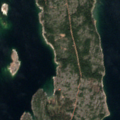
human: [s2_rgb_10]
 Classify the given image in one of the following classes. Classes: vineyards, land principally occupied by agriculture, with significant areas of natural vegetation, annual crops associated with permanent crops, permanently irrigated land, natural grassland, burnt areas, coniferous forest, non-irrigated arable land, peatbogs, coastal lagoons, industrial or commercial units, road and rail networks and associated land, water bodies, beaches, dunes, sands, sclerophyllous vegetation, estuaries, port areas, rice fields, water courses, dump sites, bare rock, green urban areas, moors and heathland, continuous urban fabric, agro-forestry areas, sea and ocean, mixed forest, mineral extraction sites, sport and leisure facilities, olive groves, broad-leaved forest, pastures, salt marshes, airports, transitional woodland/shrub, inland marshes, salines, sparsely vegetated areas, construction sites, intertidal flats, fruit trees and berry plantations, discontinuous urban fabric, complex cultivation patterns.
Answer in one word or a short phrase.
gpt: mixed forest, sea and ocean